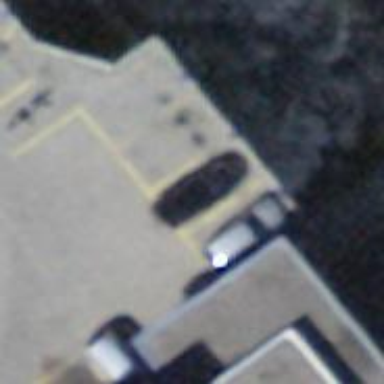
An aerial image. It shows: Restaurant.